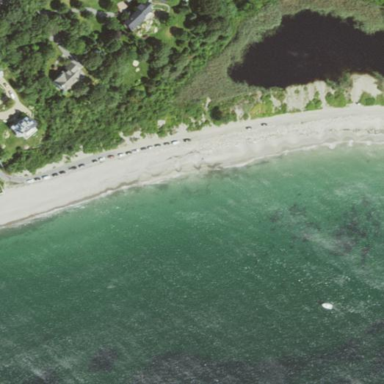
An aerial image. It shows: Sandy beach.